Field crop: maize
Growth stage: 1
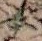
Species: atriplex